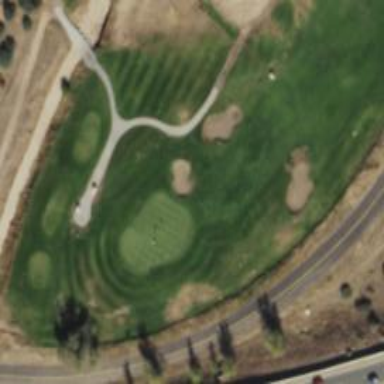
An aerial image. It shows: Golf hole.